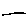
Label: line